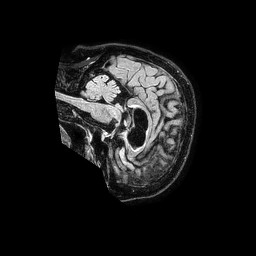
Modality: FLAIR
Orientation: sagittal
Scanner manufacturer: philips
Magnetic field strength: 1.5 T
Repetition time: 4.8 s
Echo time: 0.3 s